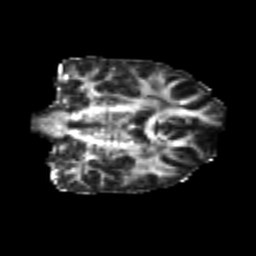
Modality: FA
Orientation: coronal
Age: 23
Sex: female
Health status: healthy
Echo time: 0.074 s